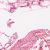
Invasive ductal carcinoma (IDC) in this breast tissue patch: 0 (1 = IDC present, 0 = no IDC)